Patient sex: M
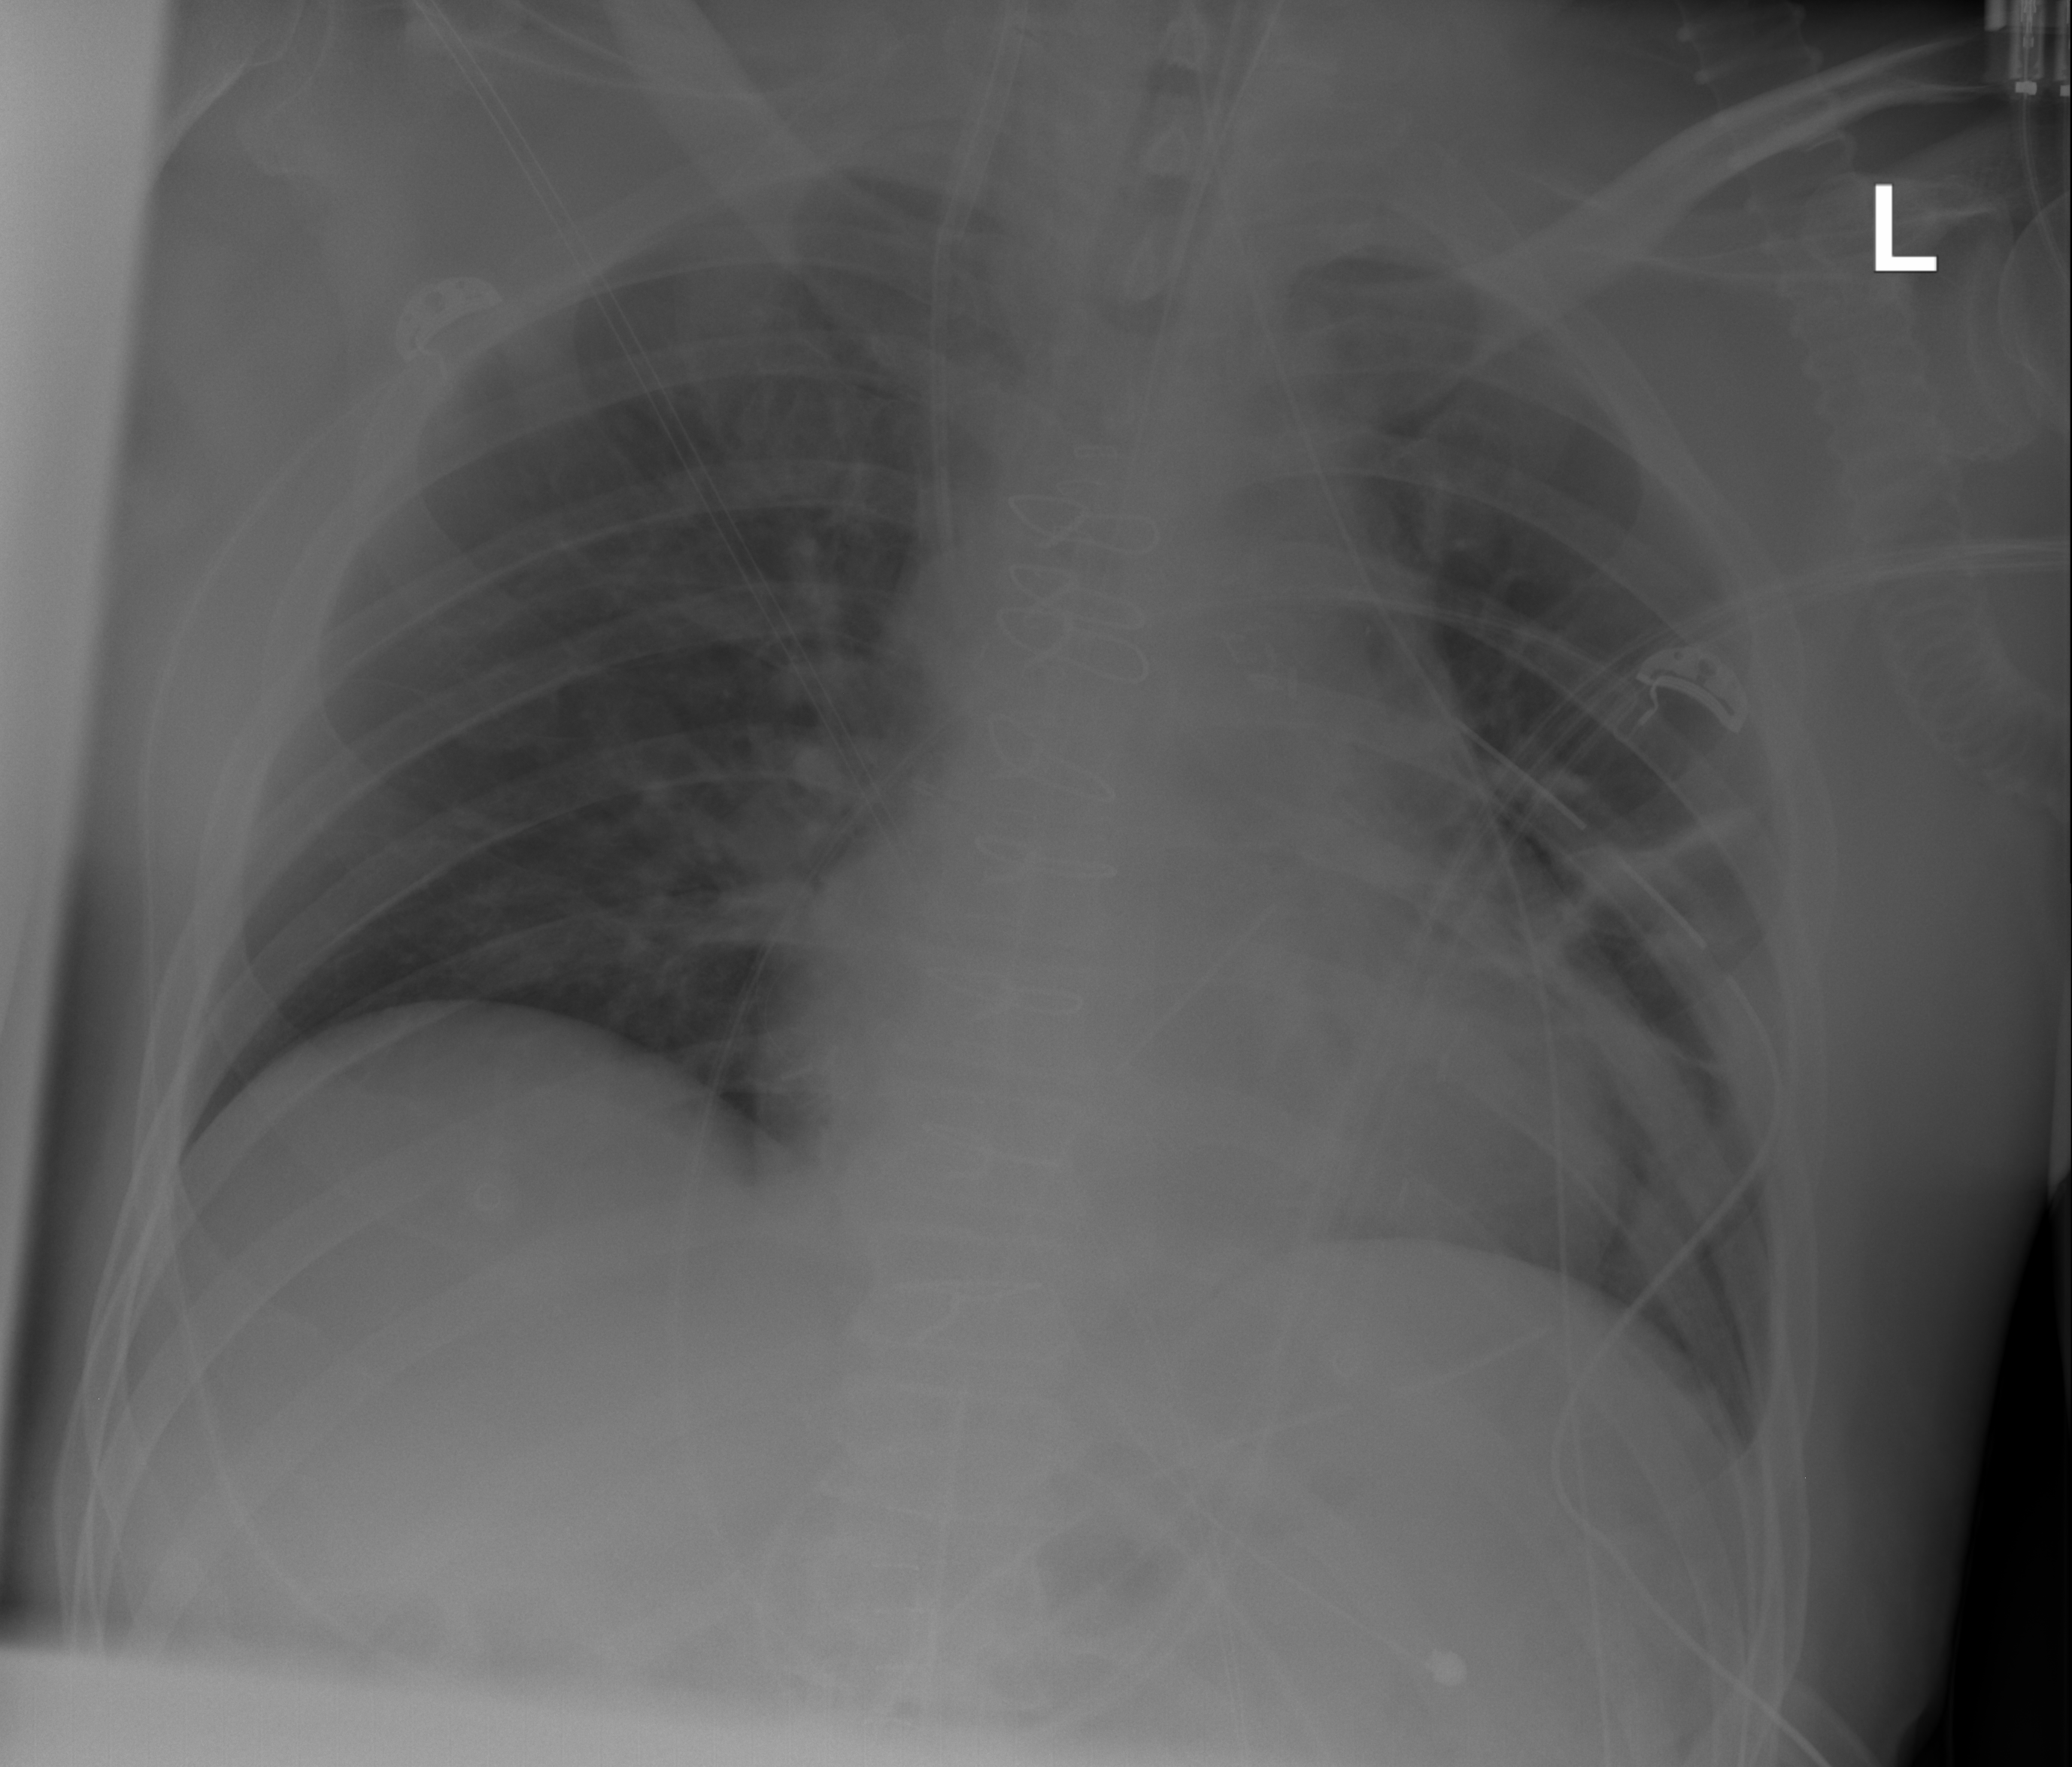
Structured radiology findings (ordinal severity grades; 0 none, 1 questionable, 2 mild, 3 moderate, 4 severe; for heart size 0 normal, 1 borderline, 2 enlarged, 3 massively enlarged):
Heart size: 2
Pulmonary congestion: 2
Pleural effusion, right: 0
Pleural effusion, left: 0
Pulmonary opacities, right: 0
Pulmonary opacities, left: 0
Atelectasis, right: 0
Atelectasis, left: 2